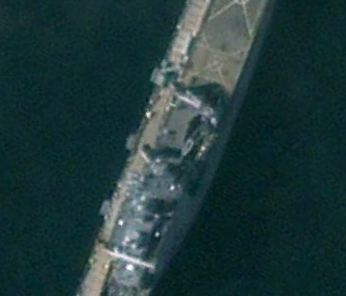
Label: combat